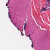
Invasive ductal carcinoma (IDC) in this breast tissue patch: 0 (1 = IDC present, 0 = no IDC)